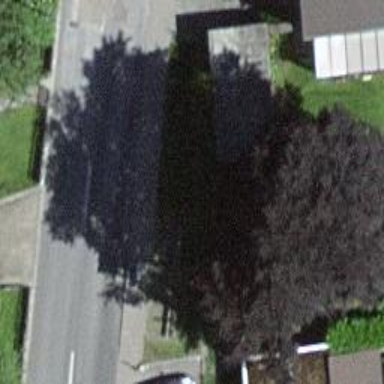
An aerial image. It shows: Bench.